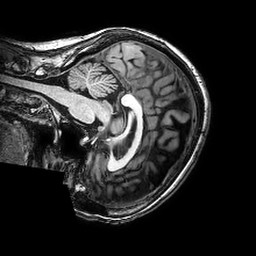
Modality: T1w
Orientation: sagittal
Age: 43
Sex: female
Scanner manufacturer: philips
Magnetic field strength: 3 T
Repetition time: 0.008314 s
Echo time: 0.00383 s